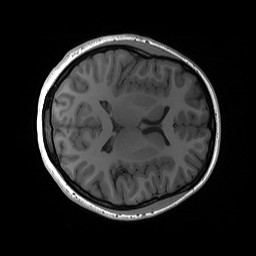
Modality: T1w
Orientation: axial